Question: I want my website to have 3 sections: left center and right.
I want my left section to be 150px, my right section to be 250px and have the center one take all the leftover space. I cant seem to make it happen using css only. Here is the code I though should work:
'''
<div>
<div class="left" style="float: left; width: 150px; background: red">
</div>
<div class="center" style="background: blue;">
</div>
<div class="right" style="background: green; width: 250px; float: right">
</div>
</div>
'''
I am getting that the right section is pushed down as the middle one takes over all the space.

What am I doing wrong?
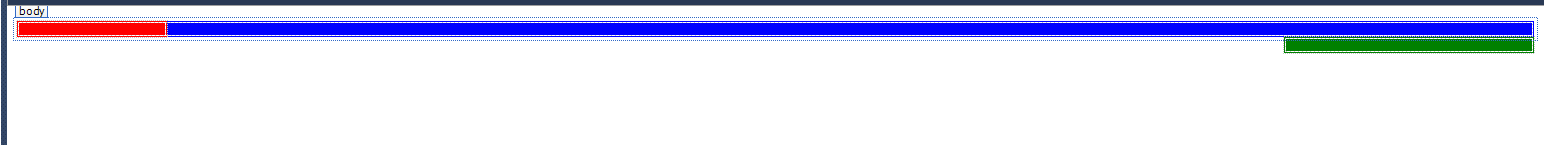
Answer: '''
<div style="overflow:hidden">
<div class="left" style="float: left; width: 150px; background: red">
</div>
<div class="right" style="background: green; width: 250px; float: right">
</div>
<div class="center" style="background: blue; margin-left:150px; margin-right:250px">
</div>
</div>
'''
Hope that helps.